Question: I want to make a model of "walking" over a gird.

so I created 8 functions:
'''
g0 = lambda ct: ct.append((lambda (x,y): (x-1,y))(ct[-1]))
g1 = lambda ct: ct.append((lambda (x,y): (x-1,y+1))(ct[-1]))
g2 = lambda ct: ct.append((lambda (x,y): (x,y+1))(ct[-1]))
g3 = lambda ct: ct.append((lambda (x,y): (x+1,y+1))(ct[-1]))
g4 = lambda ct: ct.append((lambda (x,y): (x+1,y))(ct[-1]))
g5 = lambda ct: ct.append((lambda (x,y): (x+1,y-1))(ct[-1]))
g6 = lambda ct: ct.append((lambda (x,y): (x,y-1))(ct[-1]))
g7 = lambda ct: ct.append((lambda (x,y): (x-1,y-1))(ct[-1]))
'''
but when I try to apply any function I get 'None':
'''
print g0([(50,50)])
None
'''
well, Iet's try more traditional way:
'''
def g0(ct):
ct.append((lambda (x,y): (x-1,y))(ct[-1]))
return ct
'''
that's works as expected:
'''
[(50, 50), (49, 50)]
'''
But when I try
'''
def g0(ct):
return ct.append((lambda (x,y): (x-1,y))(ct[-1]))
'''
the result is also 'None', Why?
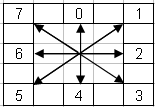
Answer: 'list.append()' alters the list in-place, and like all Python standard library methods that operate directly on the underlying mutable object, the method returns 'None' to signal this.
Your 'lambda' returns not the list object, but the result of 'ct.append()'; e.g. 'None'. You have two options:
- don't alter the original list, but return a new list instead:'''
g0 = lambda ct: ct + [(lambda (x,y): (x-1,y))(ct[-1])]
'''
- append to the original list and chain the original list object with 'or' to return it instead of 'None':'''
g0 = lambda ct: ct.append((lambda (x,y): (x-1,y))(ct[-1])) or ct
'''
Demo:
'''
>>> ct = [(50,50)]
>>> g0 = lambda ct: ct + [(lambda (x,y): (x-1,y))(ct[-1])]
>>> g0(ct)
[(50, 50), (49, 50)]
>>> ct
[(50, 50)]
>>> g0 = lambda ct: ct.append((lambda (x,y): (x-1,y))(ct[-1])) or ct
>>> g0(ct)
[(50, 50), (49, 50)]
>>> ct
[(50, 50), (49, 50)]
'''
The first version leaves the original list unaffected; a new list object is returned. The second approach altered the original list; the return value and 'ct' both refer to the same object.